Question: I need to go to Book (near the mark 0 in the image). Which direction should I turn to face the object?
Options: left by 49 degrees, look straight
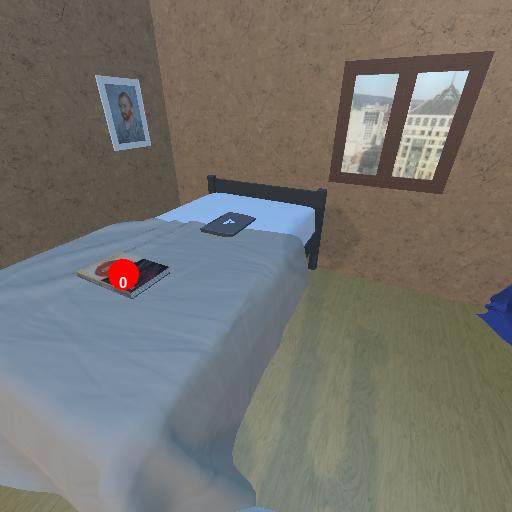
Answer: left by 49 degrees